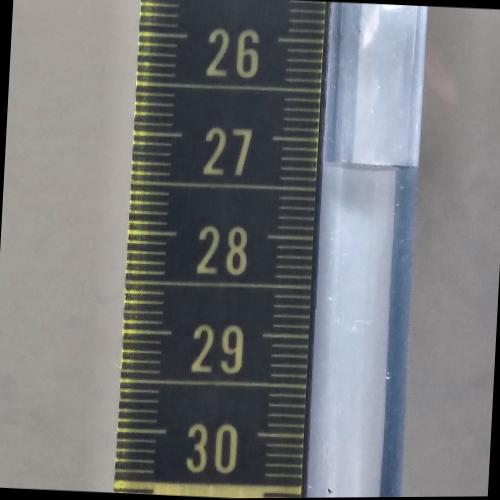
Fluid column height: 27.2 cm